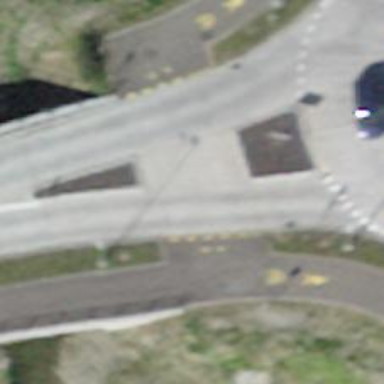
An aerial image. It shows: Asphalt road on secondary bridge.